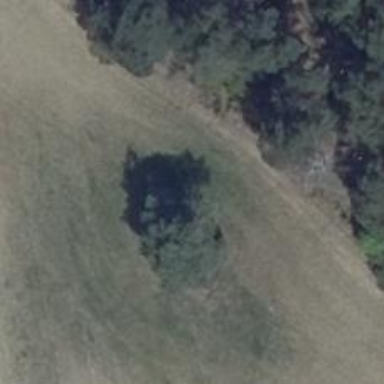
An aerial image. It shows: Hunting stand.